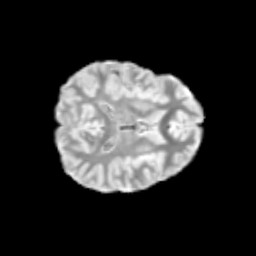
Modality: T2w
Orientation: axial
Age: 13
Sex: female
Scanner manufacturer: siemens
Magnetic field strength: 3 T
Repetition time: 3.8 s
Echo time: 0.07 s